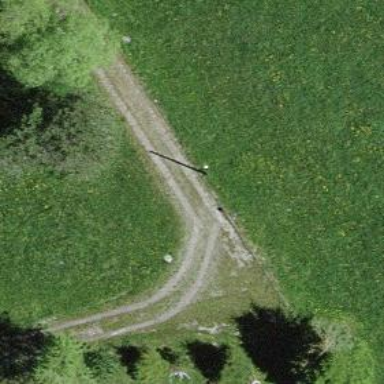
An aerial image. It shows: Turning circle on the road.